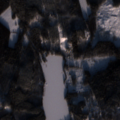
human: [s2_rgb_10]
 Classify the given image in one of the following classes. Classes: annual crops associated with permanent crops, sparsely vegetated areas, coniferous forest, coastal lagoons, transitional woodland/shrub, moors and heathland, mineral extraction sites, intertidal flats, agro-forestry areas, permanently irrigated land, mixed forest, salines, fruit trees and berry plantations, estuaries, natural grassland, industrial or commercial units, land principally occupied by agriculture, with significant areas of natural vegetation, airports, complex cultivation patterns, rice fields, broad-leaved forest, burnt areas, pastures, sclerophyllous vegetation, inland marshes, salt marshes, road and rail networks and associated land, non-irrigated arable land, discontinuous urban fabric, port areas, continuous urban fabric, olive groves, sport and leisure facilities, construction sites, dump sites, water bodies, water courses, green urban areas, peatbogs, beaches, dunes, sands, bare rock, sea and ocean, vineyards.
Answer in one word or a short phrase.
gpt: coniferous forest, mixed forest